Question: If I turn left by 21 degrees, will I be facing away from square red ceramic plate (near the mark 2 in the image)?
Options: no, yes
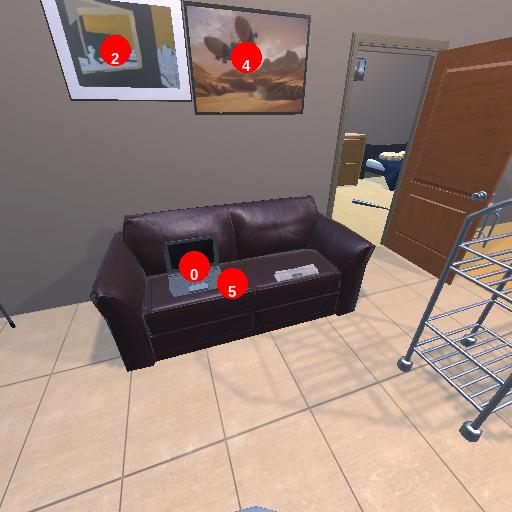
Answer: no